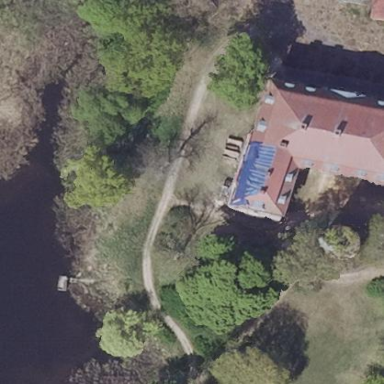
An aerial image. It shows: Manor castle building with historic background.